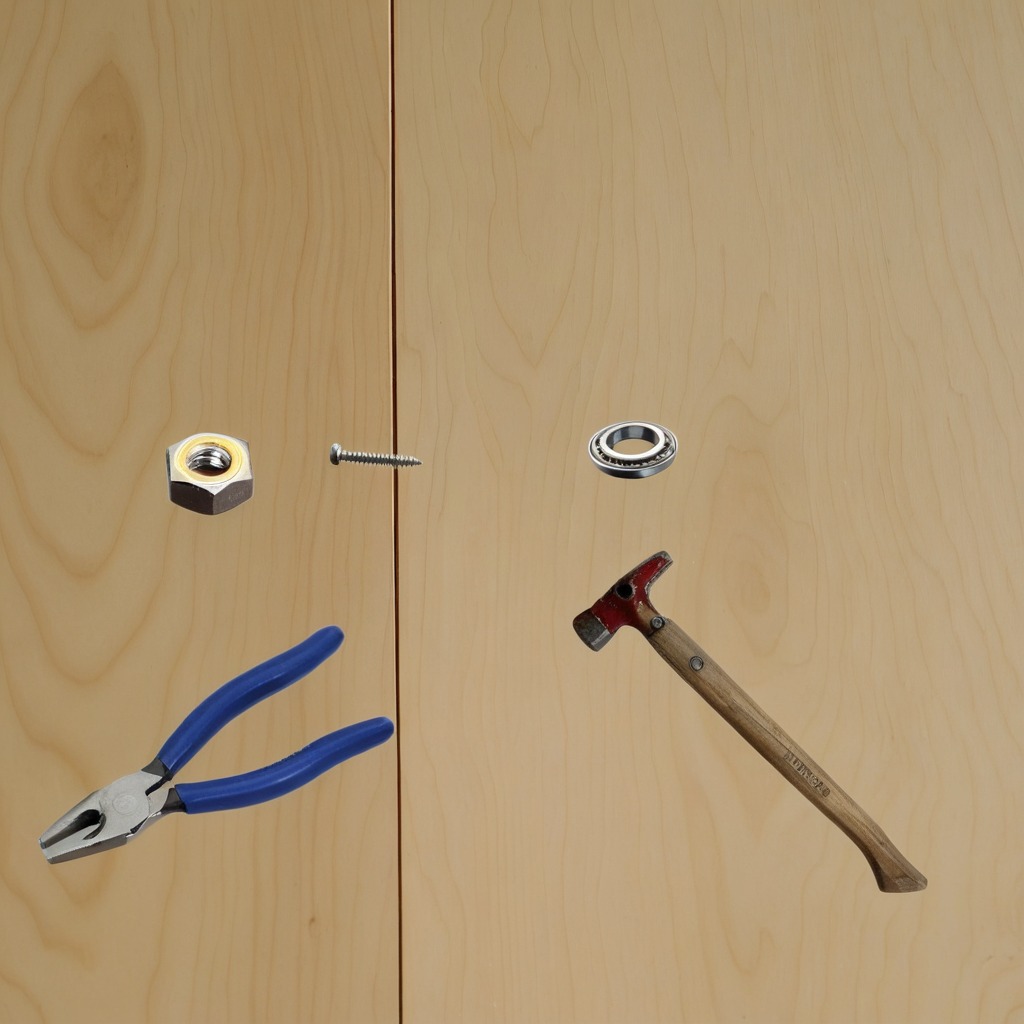
A ball bearing, a hammer, a machine screw, pliers, and a metal nut are lying on the plywood surface in the paint workshop.